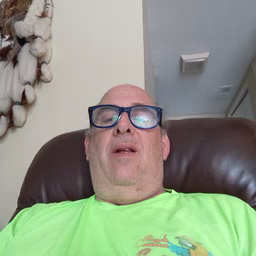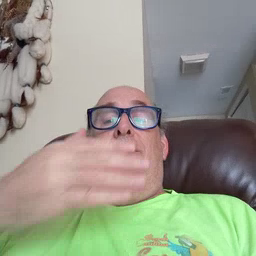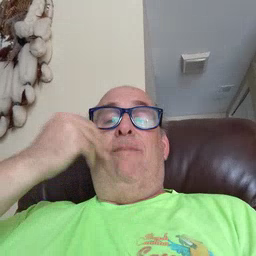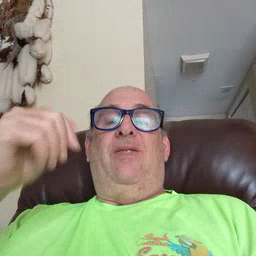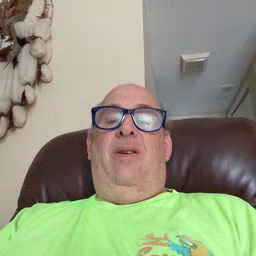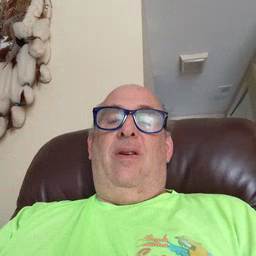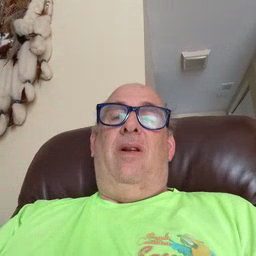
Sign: better